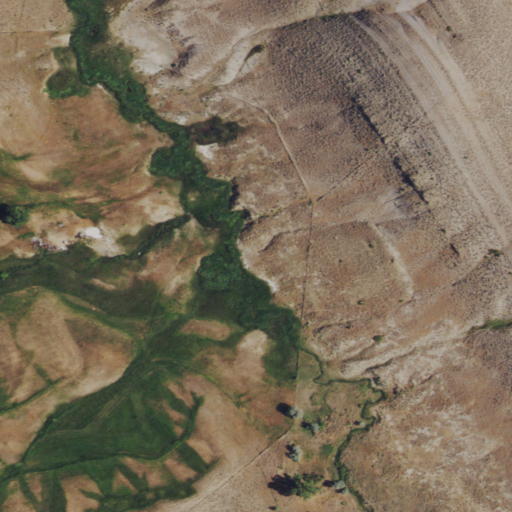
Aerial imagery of valley in Wyoming named Tonys Gulch containing shrub and pasture